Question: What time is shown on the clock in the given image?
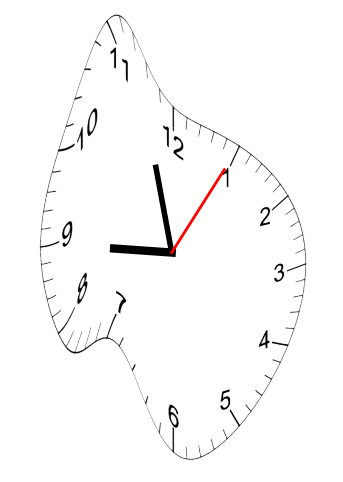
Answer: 08:57:05